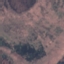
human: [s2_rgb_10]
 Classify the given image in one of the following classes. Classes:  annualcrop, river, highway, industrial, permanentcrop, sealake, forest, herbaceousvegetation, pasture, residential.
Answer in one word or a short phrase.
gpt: HerbaceousVegetation